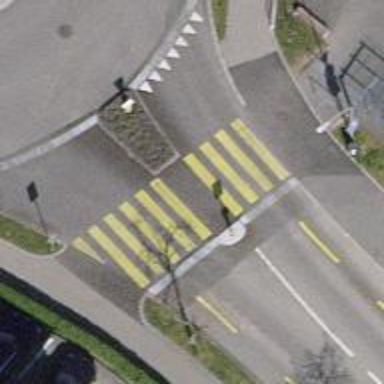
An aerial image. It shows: Uncontrolled zebra crossing on the road.